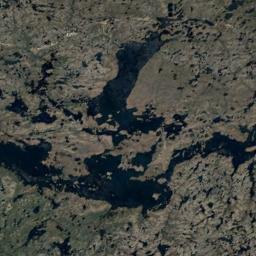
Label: wetland